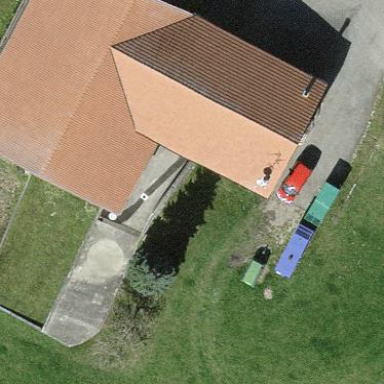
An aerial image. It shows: Simple and straightforward house.